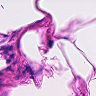
Metastatic tissue present: no